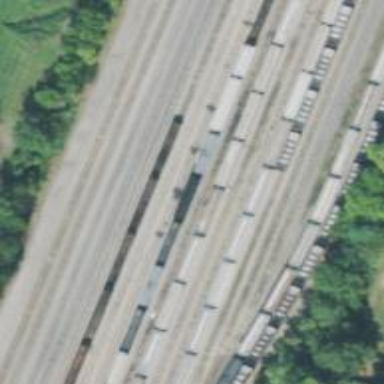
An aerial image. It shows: Railway yard used for servicing trains.